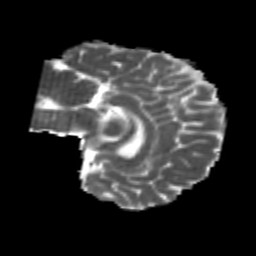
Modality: MD
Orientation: sagittal
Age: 20
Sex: female
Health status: healthy
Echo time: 0.074 s